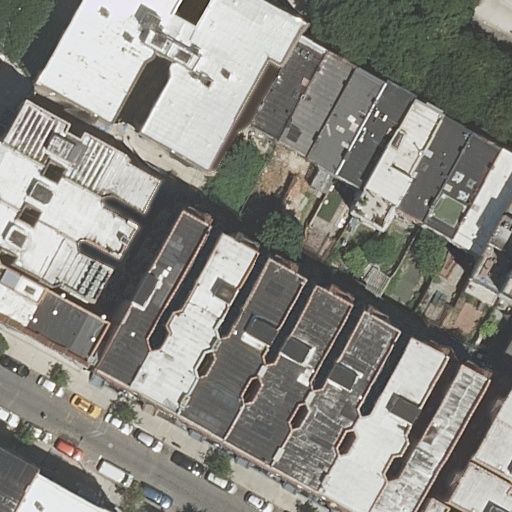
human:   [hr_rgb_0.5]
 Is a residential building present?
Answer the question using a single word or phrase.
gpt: yes

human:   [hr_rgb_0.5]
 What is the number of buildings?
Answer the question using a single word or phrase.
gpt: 28

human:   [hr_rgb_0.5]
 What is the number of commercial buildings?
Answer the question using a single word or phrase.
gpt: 0

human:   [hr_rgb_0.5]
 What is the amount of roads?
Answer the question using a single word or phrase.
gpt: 2

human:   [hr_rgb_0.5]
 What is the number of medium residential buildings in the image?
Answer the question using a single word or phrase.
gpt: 18

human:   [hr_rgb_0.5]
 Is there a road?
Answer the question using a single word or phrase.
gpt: yes

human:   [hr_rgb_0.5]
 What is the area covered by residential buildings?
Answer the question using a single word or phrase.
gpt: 5529m2

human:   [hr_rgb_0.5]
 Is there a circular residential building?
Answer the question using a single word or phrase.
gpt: no

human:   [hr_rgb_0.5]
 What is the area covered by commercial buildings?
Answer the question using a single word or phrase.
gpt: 0m2

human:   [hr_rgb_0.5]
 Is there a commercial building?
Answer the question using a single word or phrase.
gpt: no

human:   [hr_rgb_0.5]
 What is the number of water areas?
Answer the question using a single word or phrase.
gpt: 0

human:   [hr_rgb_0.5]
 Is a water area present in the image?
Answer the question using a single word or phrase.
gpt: no

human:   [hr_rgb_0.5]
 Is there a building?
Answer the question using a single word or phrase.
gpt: yes

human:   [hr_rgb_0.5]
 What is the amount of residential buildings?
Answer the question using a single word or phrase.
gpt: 28

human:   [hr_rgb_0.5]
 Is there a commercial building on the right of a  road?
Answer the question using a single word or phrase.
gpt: no

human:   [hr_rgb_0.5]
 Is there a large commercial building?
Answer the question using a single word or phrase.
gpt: no

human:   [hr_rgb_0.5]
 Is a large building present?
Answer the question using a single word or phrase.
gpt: yes

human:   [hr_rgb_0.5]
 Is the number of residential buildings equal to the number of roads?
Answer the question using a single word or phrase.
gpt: no

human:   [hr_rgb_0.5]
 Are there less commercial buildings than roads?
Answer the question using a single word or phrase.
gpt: yes

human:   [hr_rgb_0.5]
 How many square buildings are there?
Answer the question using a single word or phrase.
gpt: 0

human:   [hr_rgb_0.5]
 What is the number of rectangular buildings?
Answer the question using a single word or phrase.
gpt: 18

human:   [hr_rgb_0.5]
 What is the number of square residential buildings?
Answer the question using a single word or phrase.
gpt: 0

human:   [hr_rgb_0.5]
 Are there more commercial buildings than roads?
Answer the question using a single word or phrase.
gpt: no

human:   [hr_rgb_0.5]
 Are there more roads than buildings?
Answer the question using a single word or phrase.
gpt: no

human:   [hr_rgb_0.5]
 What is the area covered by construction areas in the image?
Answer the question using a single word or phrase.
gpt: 0m2

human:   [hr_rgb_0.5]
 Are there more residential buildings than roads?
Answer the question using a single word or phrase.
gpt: yes

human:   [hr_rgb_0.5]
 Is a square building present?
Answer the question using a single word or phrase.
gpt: no

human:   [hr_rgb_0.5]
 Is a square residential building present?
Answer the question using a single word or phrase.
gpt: no

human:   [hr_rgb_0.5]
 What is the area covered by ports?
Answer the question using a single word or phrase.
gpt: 0m2

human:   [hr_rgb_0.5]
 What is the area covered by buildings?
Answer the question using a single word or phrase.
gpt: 5529m2

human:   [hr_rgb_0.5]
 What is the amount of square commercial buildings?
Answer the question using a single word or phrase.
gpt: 0

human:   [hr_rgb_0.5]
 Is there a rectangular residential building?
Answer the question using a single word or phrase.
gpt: yes

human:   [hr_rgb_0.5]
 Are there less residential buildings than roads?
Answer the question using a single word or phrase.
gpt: no

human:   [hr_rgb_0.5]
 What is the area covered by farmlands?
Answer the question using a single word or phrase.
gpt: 0m2

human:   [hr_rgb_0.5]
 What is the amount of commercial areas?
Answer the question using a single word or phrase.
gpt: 0

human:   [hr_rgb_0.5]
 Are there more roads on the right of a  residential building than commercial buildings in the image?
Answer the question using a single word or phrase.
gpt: yes

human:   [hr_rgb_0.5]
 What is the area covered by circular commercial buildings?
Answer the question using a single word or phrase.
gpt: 0m2

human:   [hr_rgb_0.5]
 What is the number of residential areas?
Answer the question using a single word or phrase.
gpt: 0

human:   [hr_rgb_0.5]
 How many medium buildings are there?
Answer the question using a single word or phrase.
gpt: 18

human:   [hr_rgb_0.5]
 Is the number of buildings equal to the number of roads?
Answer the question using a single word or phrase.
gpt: no

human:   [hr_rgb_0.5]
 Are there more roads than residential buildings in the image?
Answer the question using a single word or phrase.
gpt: no

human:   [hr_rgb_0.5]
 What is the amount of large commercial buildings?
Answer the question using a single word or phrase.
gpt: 0

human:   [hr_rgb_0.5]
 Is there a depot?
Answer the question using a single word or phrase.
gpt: no

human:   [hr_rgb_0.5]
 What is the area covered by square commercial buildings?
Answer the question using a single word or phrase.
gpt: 0m2

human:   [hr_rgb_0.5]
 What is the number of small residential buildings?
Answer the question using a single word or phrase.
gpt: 9

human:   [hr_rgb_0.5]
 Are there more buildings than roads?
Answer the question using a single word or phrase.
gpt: yes

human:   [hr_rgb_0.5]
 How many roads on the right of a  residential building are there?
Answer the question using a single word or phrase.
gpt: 1

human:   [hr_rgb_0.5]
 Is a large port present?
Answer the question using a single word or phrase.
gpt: no

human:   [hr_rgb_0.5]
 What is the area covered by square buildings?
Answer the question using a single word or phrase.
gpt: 0m2

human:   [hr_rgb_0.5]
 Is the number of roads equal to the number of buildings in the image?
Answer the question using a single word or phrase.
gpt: no

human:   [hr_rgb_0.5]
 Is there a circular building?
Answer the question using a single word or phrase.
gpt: no

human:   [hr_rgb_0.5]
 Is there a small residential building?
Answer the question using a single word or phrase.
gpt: yes

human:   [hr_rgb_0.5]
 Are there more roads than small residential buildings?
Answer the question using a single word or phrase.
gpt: no

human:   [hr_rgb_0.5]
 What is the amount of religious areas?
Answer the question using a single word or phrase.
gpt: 0

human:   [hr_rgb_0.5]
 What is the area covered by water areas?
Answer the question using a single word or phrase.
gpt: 0m2

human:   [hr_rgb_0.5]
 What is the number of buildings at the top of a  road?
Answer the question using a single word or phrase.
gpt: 19

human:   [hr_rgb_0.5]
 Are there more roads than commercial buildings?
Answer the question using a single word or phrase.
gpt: yes

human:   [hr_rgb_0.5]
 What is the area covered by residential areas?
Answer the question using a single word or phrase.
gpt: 0m2

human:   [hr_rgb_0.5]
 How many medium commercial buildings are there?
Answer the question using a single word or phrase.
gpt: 0

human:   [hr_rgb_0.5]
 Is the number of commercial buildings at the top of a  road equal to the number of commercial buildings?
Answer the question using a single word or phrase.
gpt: yes

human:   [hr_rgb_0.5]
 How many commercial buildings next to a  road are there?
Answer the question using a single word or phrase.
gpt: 0

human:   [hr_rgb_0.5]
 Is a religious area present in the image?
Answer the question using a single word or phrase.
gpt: no

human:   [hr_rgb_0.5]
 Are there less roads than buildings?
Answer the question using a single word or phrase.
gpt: yes

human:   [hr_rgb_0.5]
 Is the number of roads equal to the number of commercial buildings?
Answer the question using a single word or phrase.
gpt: no